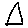
Label: triangle